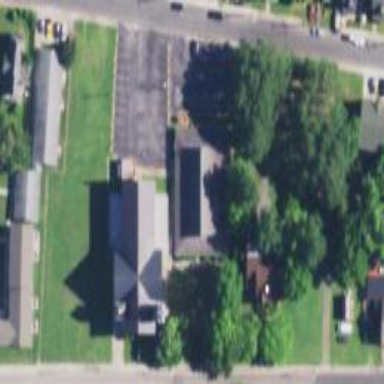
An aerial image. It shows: Building serving as place of worship.